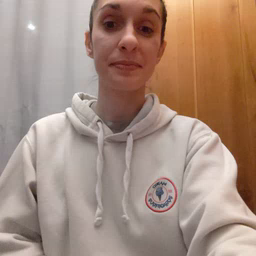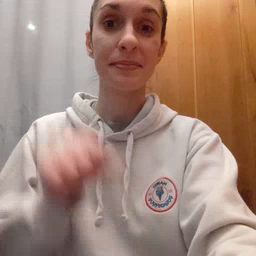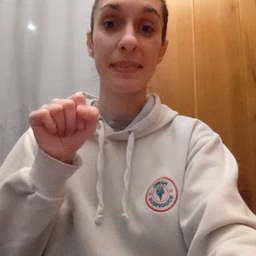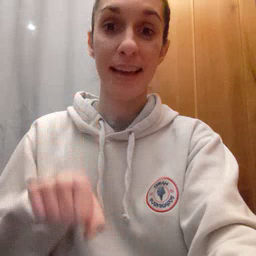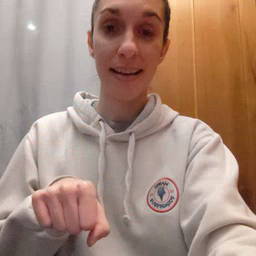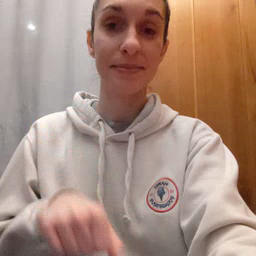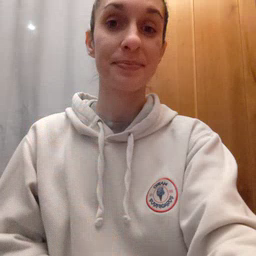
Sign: can